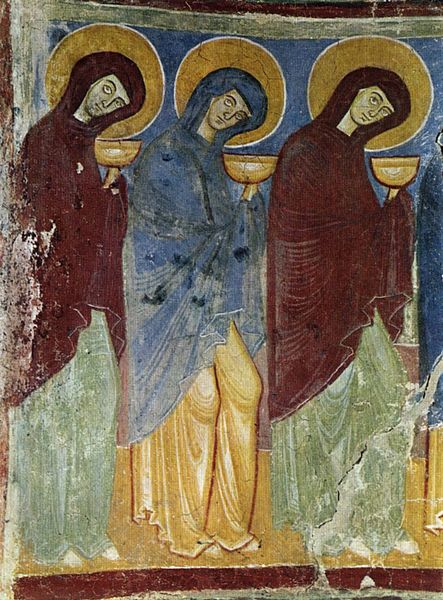
Titel: Castel Appiano, Burgkapelle
Standort: (AUT Tirol) (EU - AUT - Tirol)
Schlagwörter: blau, gemälde, rot, leute, malerei, gehen, kirche, gewand, gold, kelch, drei, gewänder, wandgemälde, wandmalerei, heiligenschein, heilige, fresko, abendmahl, jünger, heilig, kelche, ikone, nonnen, trio